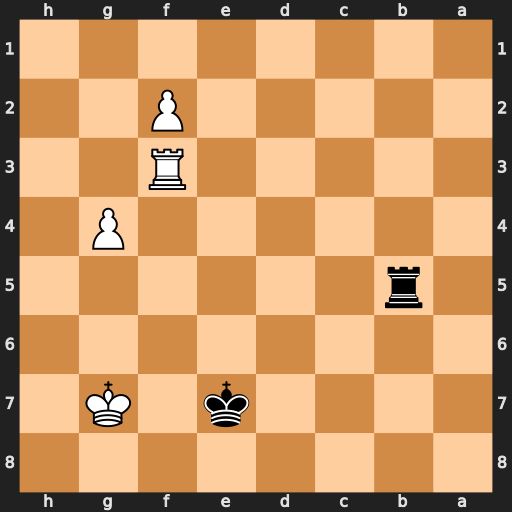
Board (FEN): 8/4k1K1/8/1r6/6P1/5R2/5P2/8
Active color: b
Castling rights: -
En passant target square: -
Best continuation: Rg5+ Kh6 Rxg4